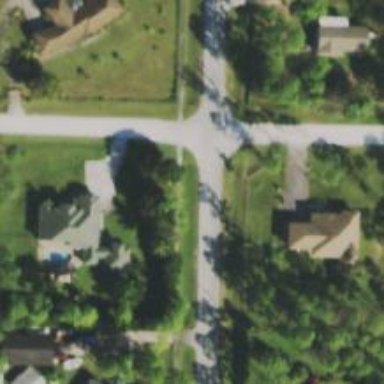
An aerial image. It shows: Road with stop sign.